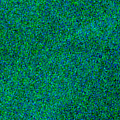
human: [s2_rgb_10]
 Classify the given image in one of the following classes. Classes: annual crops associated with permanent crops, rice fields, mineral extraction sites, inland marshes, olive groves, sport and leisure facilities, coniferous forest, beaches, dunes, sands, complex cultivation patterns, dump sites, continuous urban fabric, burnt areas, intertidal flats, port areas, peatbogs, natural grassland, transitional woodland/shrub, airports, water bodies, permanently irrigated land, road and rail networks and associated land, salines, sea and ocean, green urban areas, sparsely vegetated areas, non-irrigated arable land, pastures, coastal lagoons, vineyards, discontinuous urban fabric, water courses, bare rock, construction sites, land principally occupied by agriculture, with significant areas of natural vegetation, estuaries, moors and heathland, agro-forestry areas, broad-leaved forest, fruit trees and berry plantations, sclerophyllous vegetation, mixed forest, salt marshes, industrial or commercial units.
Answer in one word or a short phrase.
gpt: sea and ocean